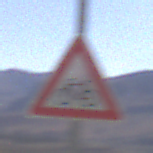
Verkehrszeichen: RadverkehrRechts
Umgebung: Outdoor, Nature
Tageszeit: MorningAfternoon
Wetter: Clear
Licht: Natural
Jahreszeit: NotSpecified
Kontrast: HighContrast